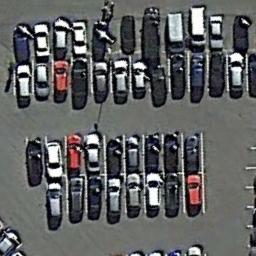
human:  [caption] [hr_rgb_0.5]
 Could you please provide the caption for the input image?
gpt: There are many different colors and styles of cars in the parking lot .

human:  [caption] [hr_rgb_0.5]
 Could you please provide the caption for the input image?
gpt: The parking lot has some neatly arranged cars of different colors .

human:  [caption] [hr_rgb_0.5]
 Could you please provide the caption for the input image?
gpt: There are several trees beside the parking lot .

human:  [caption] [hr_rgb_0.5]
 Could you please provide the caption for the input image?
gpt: The parking lot is full of cars .

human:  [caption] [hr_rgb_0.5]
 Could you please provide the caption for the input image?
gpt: There are some cars on the parking lot .